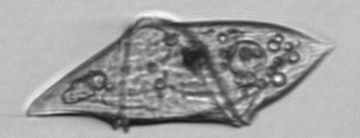
Label: Gyrodinium